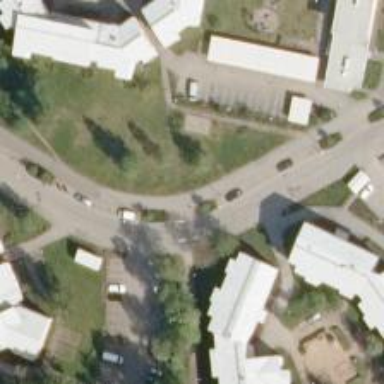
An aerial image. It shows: Crossing on asphalt cycleway.